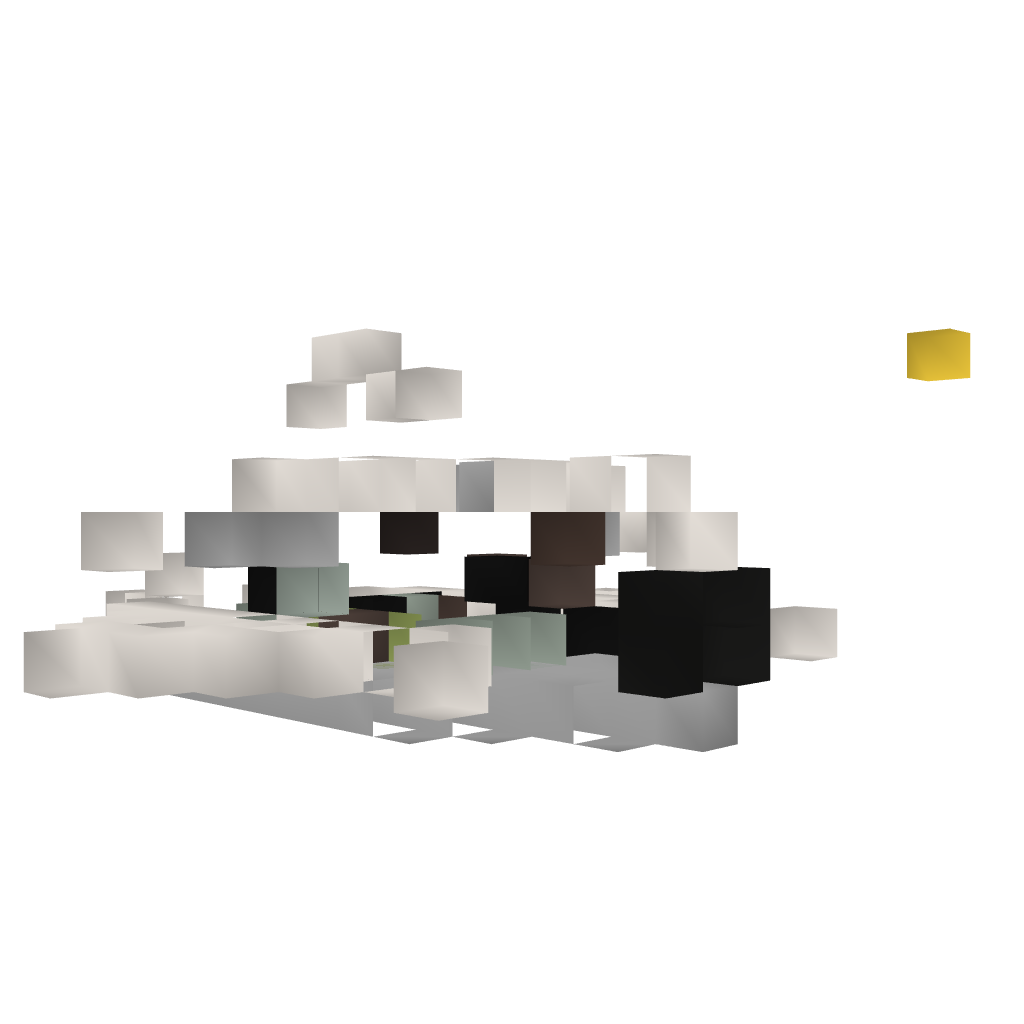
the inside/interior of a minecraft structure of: Functional Alien Fighter